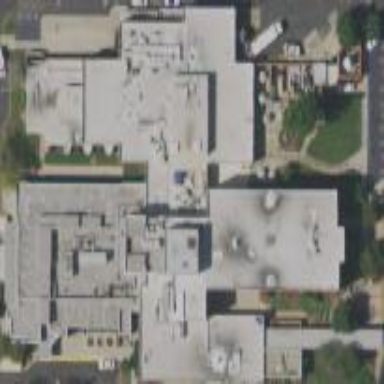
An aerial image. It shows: Hospital building.